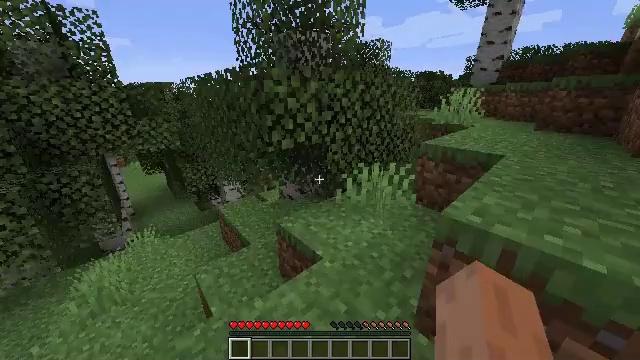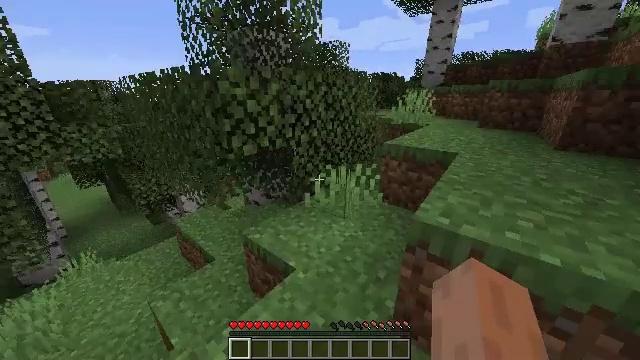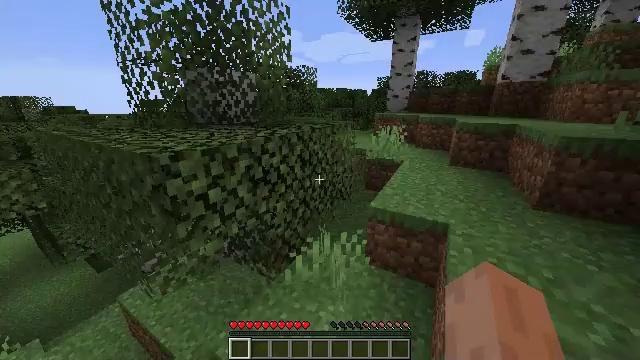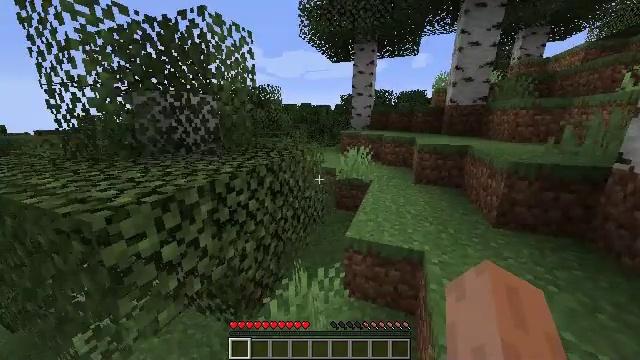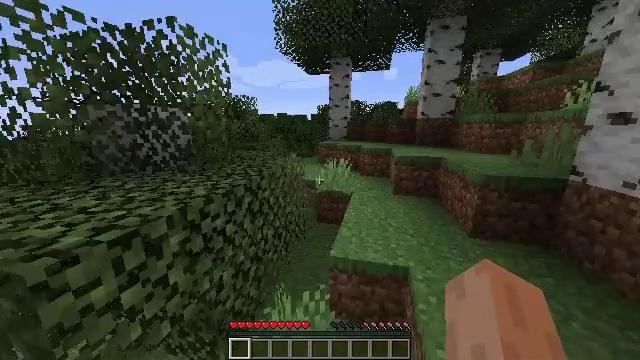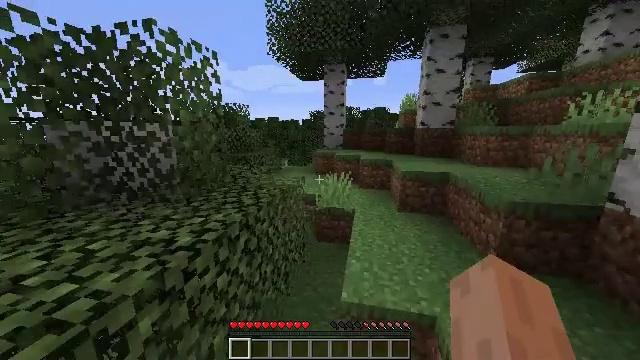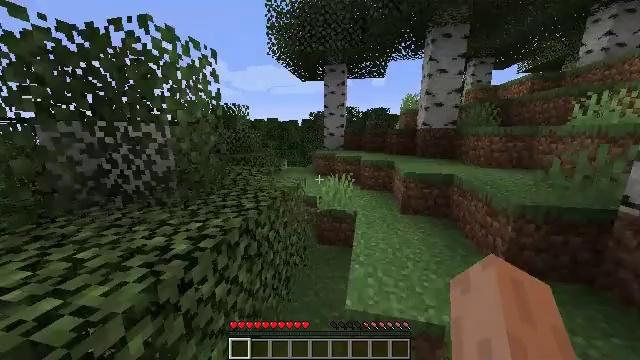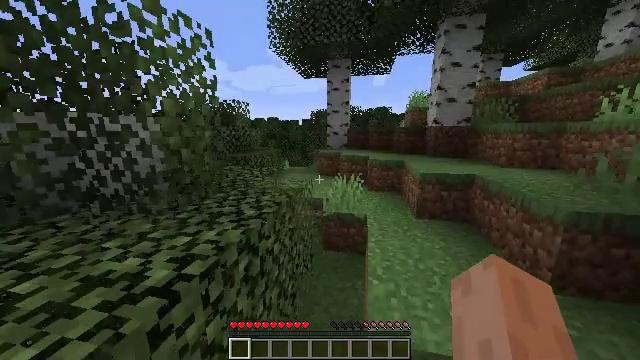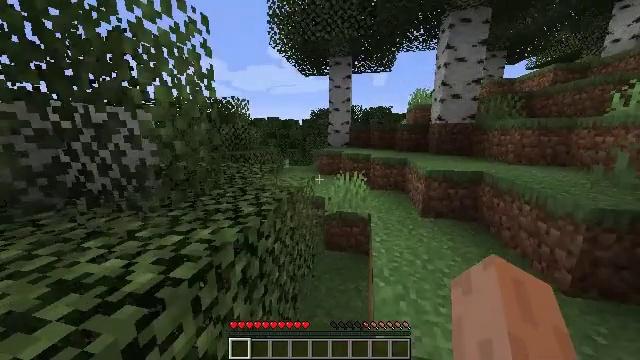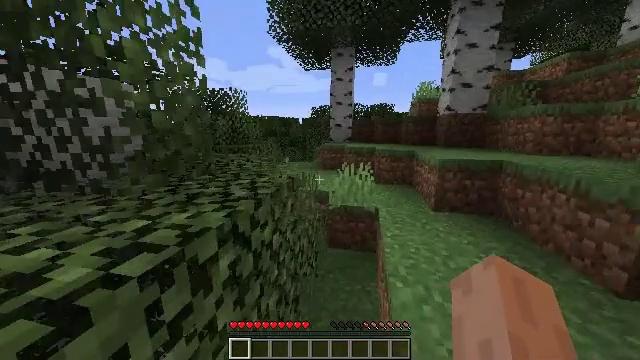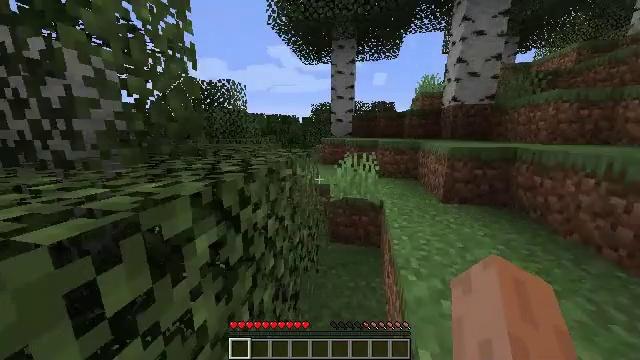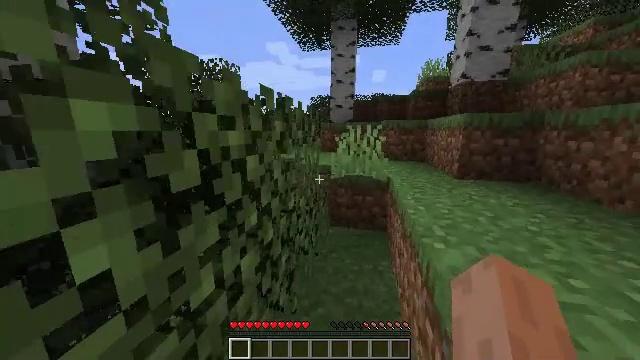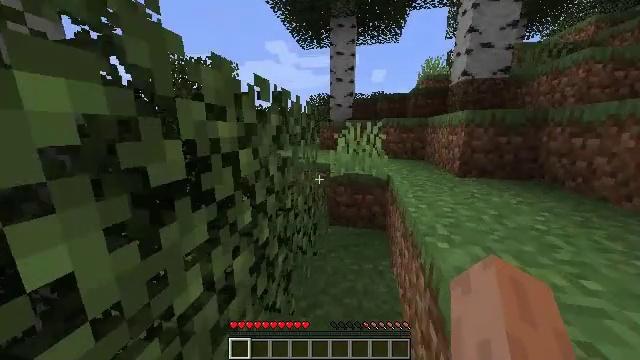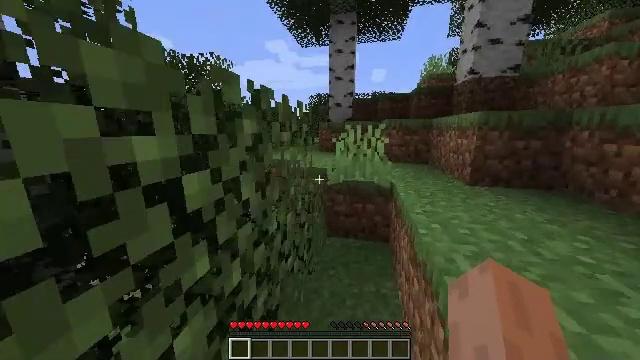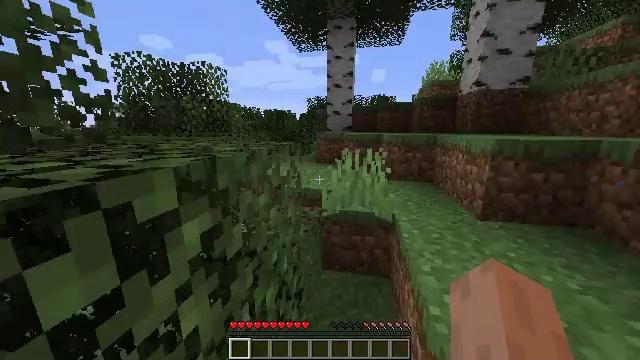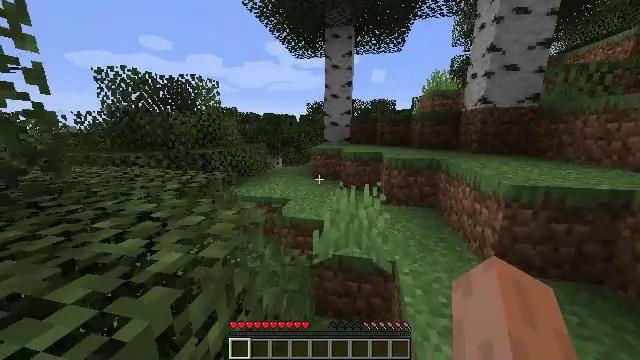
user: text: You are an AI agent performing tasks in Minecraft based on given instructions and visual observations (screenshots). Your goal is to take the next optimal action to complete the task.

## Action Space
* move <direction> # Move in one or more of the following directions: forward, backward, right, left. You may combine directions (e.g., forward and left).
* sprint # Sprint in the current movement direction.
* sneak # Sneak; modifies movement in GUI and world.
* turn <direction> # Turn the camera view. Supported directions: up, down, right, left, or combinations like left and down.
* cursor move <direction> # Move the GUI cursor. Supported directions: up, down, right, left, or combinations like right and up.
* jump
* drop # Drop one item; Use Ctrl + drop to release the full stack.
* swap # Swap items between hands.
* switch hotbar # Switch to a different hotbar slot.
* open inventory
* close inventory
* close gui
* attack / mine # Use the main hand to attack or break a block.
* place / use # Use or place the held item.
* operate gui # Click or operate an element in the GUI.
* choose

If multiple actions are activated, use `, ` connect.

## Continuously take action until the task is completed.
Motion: motion action
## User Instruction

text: Break the peony to collect it.
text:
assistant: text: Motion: move forward, sprint, turn right, jump
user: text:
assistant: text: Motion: move forward, sprint, turn right and up, jump
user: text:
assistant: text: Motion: move forward, sprint, turn right and up, jump
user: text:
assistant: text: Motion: move forward, sprint, turn right and up, jump
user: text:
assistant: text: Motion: move forward, sprint, turn right, jump
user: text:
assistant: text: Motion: move forward, sprint, jump
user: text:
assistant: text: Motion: move forward, sprint
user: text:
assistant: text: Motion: move forward and move right, sprint
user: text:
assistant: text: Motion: move forward and move right, sprint
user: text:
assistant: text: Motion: move forward and move right, sprint
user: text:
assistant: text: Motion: move forward and move right, sprint
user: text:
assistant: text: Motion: move forward and move right, sprint
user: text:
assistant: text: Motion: move forward and move right, sprint, jump
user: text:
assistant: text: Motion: move forward and move right, sprint, jump
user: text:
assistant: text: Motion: move forward and move right, sprint, jump
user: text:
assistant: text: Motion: move forward and move right, sprint, jump
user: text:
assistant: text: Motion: move forward and move right, sprint, jump
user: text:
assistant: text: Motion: move forward and move right, sprint, jump
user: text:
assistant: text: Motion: move forward and move right, sprint
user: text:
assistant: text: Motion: move forward and move right, sprint
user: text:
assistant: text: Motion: move forward and move right, sprint, turn left
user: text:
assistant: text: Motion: move forward and move right, sprint, turn left and down
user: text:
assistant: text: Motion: move forward and move right, sprint, turn left and down
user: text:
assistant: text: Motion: move forward and move right, sprint, turn left and down
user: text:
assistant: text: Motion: move forward, sprint, turn left
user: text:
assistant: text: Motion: move forward, sprint, turn left, jump
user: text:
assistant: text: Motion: move forward, sprint, turn left, jump
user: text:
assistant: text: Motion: move forward, sprint, turn left, jump
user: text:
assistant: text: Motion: move forward, sprint, turn left, jump
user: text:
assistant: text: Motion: move forward, sprint, turn left and down